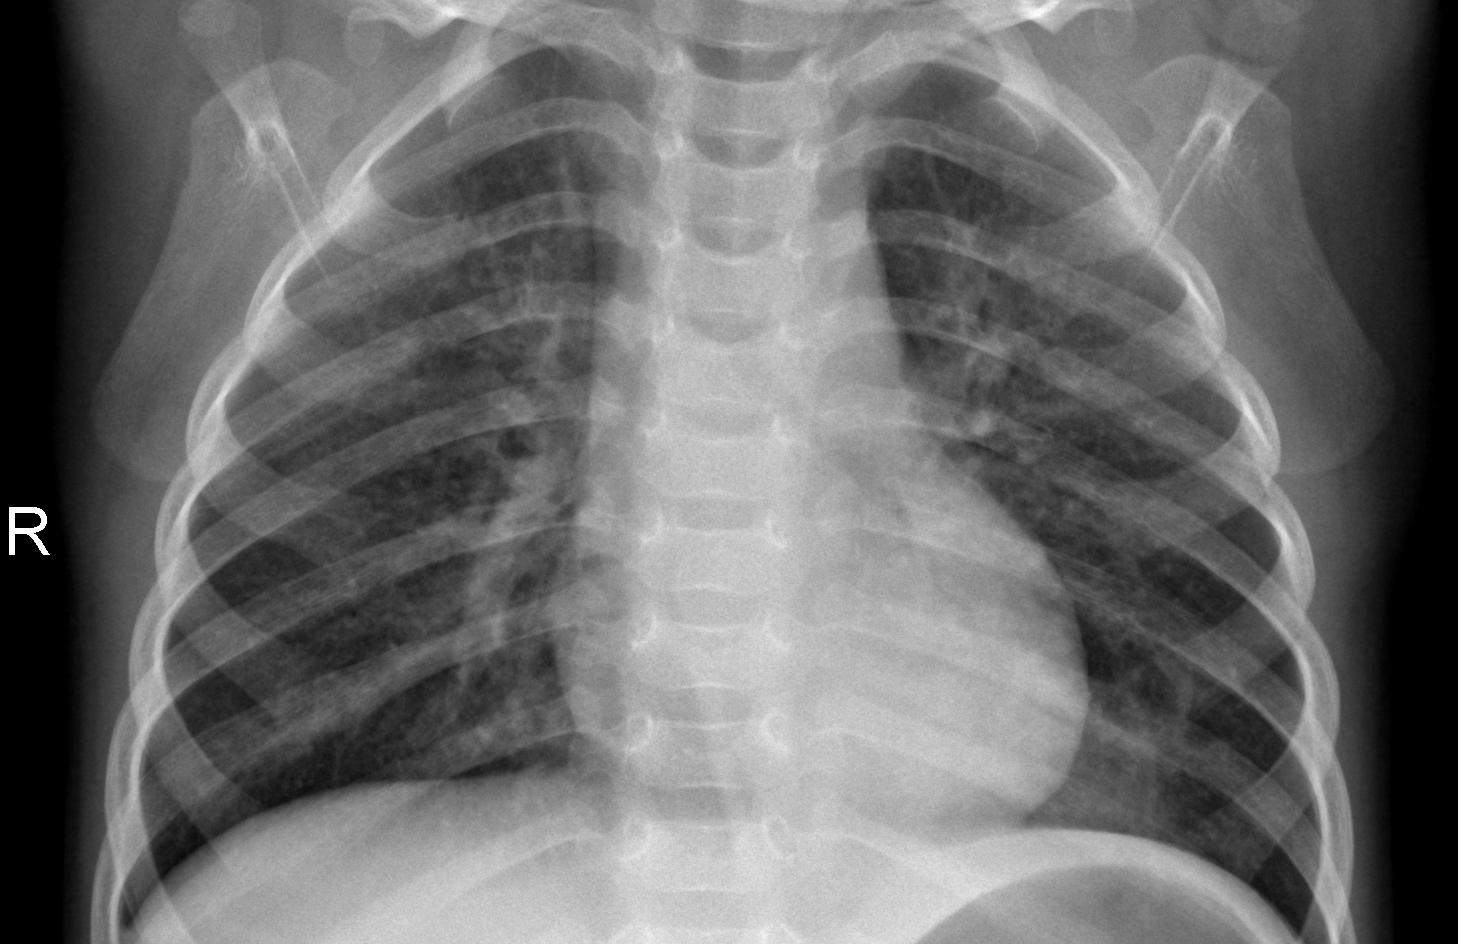
Diagnosis: PNEUMONIA